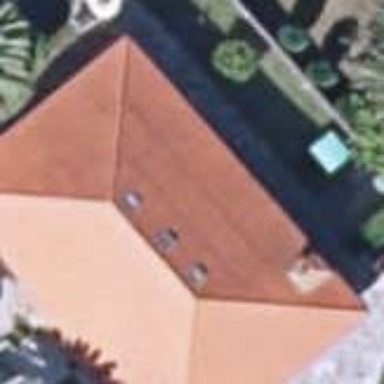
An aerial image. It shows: Simple house.